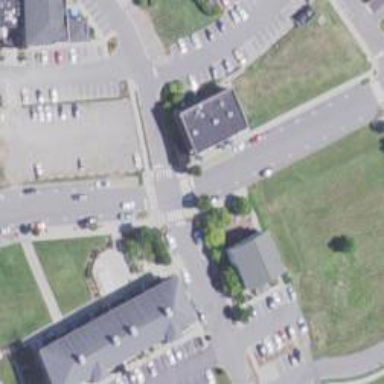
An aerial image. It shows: Marked crossing on footway.